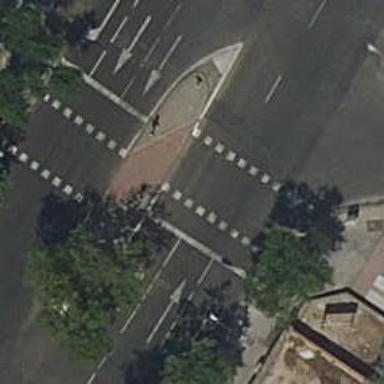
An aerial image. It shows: Zebra crossing with traffic signals.